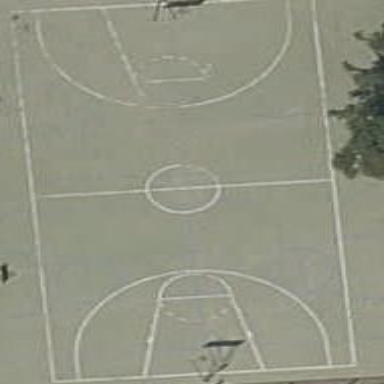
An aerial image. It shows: Basketball court on pitch.